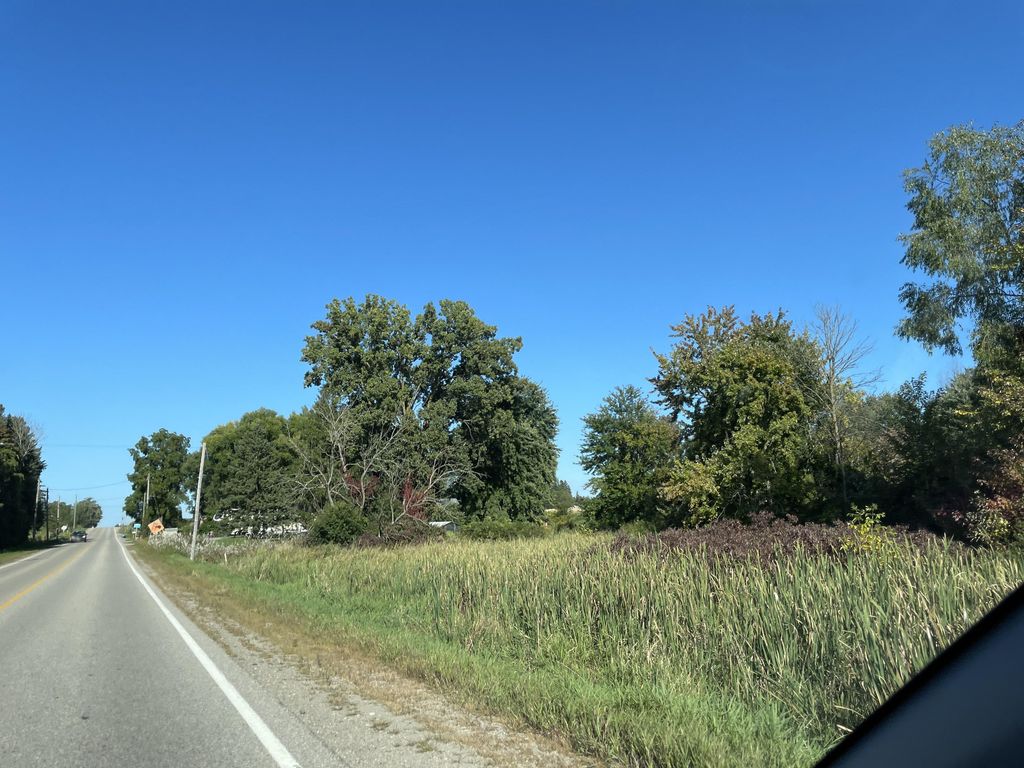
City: kitchener-waterloo